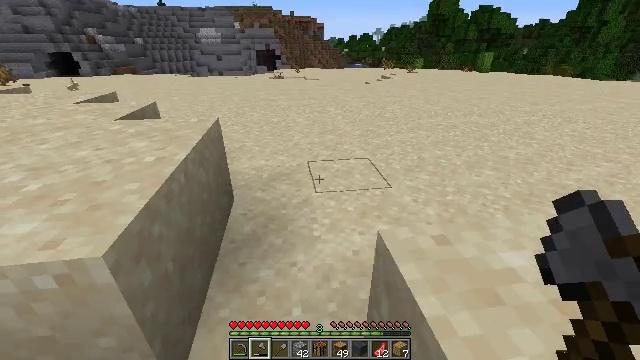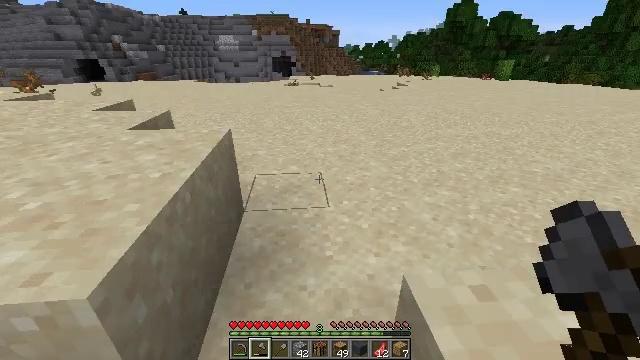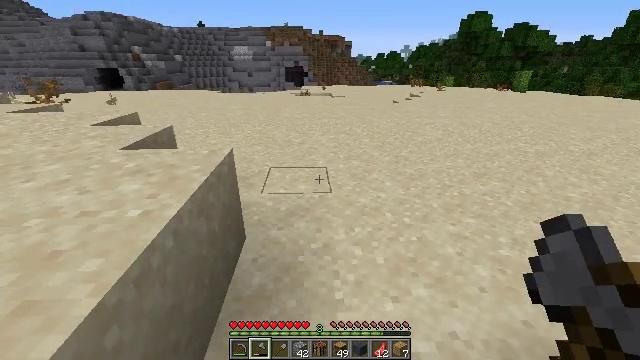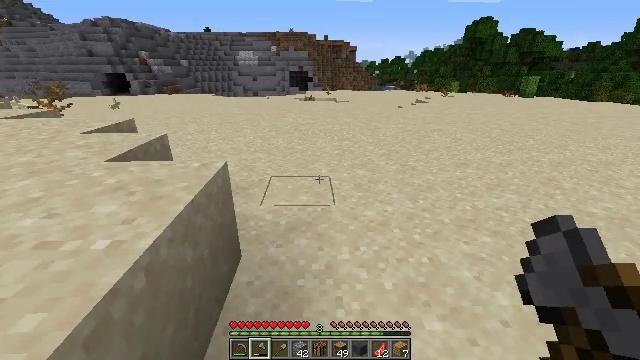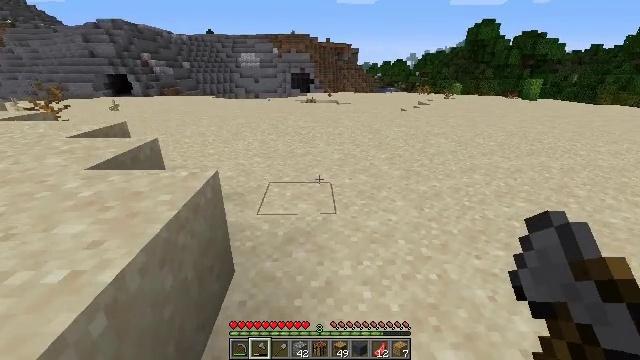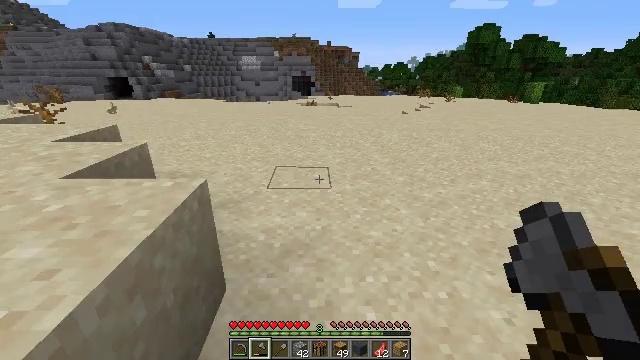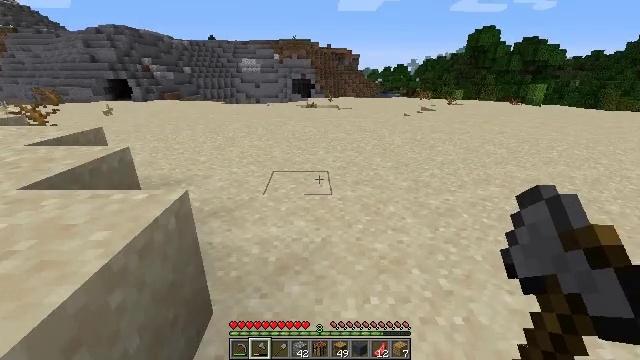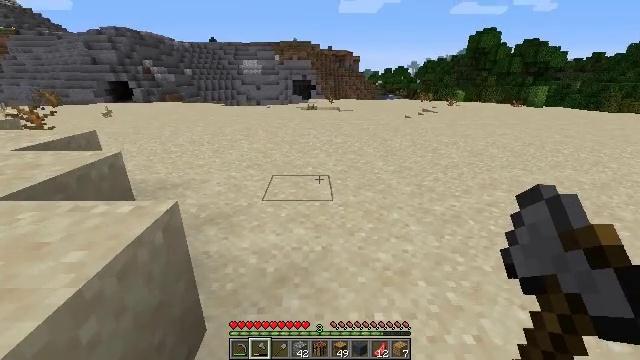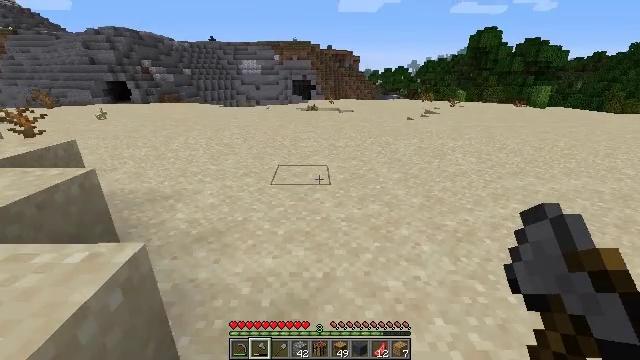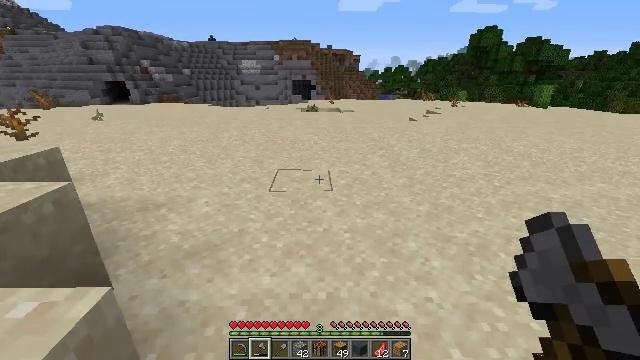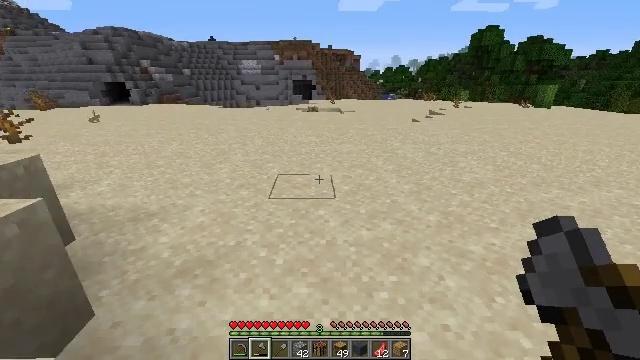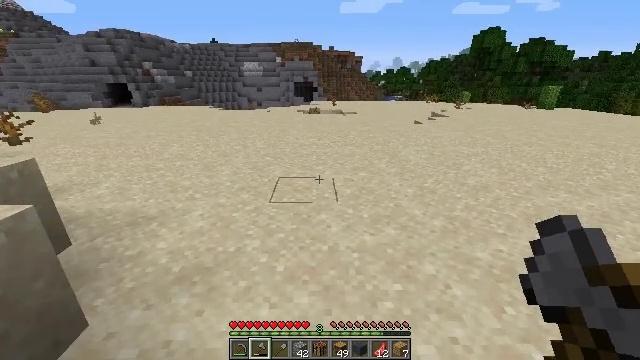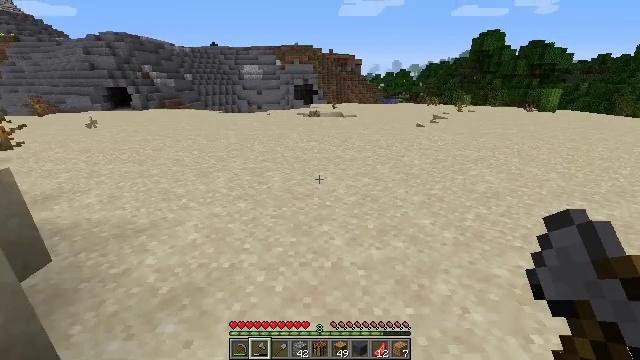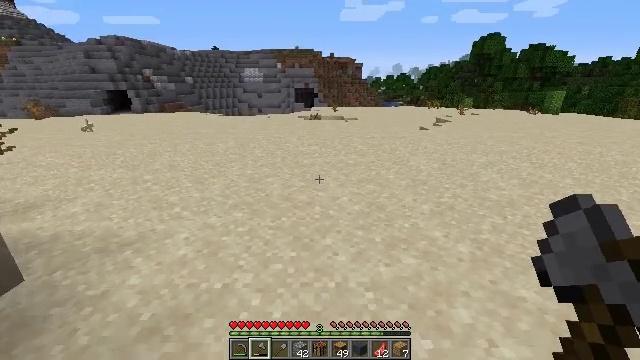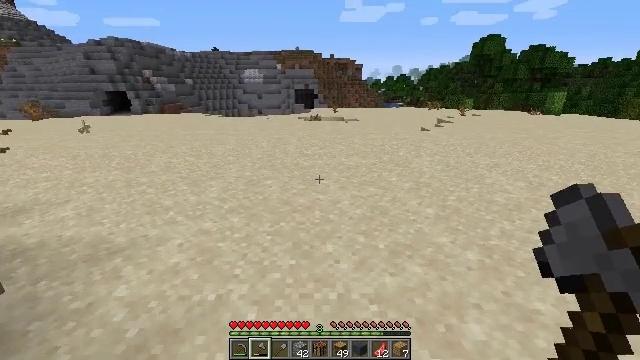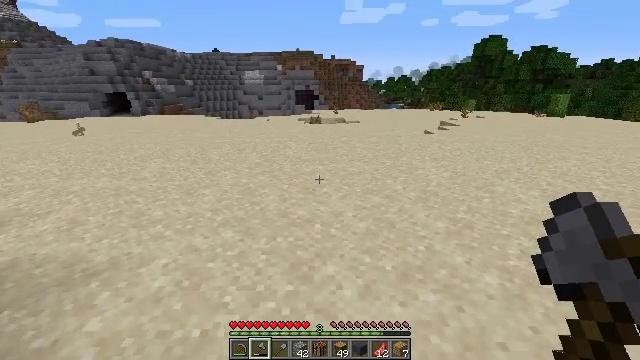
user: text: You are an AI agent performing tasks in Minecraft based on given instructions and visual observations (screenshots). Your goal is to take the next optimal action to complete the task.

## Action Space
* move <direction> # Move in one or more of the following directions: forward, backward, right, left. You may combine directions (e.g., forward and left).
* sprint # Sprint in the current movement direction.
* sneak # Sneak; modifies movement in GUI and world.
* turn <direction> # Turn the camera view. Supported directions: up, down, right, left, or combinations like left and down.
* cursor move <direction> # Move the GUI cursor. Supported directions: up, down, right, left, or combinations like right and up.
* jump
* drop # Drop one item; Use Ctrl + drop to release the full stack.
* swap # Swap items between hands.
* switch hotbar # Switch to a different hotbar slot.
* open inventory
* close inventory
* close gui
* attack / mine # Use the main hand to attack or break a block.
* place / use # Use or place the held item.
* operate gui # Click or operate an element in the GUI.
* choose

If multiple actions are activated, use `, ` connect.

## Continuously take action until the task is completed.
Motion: motion action
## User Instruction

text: Kill the rabbit.
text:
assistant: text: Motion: move forward, turn left and up
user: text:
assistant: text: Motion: move forward, turn left and up
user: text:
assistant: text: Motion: move forward
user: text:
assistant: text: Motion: move forward
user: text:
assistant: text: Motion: move forward
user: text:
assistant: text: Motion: move forward
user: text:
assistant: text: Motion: move forward
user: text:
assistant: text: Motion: move forward
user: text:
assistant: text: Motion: move forward
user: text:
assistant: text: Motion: move forward
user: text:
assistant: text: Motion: move forward
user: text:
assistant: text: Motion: move forward
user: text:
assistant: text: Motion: move forward
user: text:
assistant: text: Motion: move forward
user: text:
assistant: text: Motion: move forward
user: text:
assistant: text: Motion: move forward, turn left and up
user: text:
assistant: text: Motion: move forward, turn left and up
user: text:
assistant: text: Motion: move forward, turn left and up
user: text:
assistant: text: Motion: move forward, turn left and up
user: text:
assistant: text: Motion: move forward, turn left and up
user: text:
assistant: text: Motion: move forward, turn left and up
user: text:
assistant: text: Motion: move forward, turn left and up
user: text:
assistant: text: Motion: move forward, turn left
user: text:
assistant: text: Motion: move forward, turn left
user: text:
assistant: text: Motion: move forward, turn left
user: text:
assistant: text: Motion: move forward, turn left
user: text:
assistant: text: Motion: move forward, turn left
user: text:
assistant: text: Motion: move forward
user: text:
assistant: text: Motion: move forward
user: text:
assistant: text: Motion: move forward